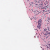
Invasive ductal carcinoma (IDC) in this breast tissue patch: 1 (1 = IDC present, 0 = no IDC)